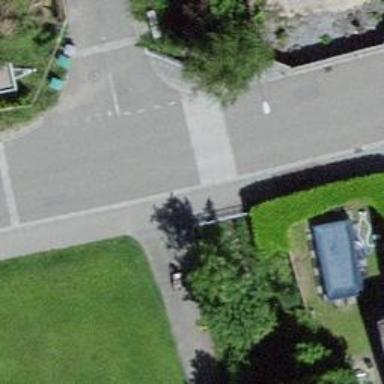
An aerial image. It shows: Bollard barrier.